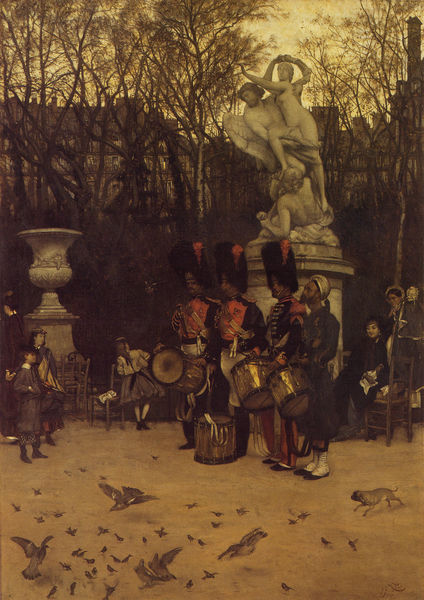
Titel: La Retraite dans le jardin des Tuileries
Künstler: James Tissot
Standort: France
Institution: Private Sammlung
Schlagwörter: baum, blau, dunkel, flügel, gemälde, gruppe, himmel, mann, nackt, weiß, bäume, frauen, menschen, mädchen, ocker, sand, stadt, äste, abend, braun, frau, grau, holz, hut, marmor, männer, paris, schwarz, straße, stuhl, stühle, hund, park, rot, tier, zaun, beige, rock, bart, mütze, band, barock, sockel, stein, taube, wache, öl, dämmerung, häuser, vögel, zweige, gitter, sonne, gold, kelch, kostüm, drei, kind, musik, musiker, tanzen, england, kamin, kamine, kinder, schornstein, engel, garten, skulptur, statue, trauben, vase, bewölkt, passanten, spieler, röcke, zuschauer, sonnenuntergang, herbst, winter, platz, figuren, soldaten, frühling, vier, denkmal, schwarm, tauben, fütterung, uniformen, soldat, rennen, trommel, rüstung, skulpturen, antik, schwart, parade, apoll, london, amor, indien, zuhörer, gamaschen, trommler, psyche, urne, englisch, monument, bonnat, stadtpark, skulpur, hören, trommeln, figurengruppe, osmane, picken, spatzen, mops, inder, skulpturengruppe, rennt, tataren, sinne, englanf, pauken, barockskulptur, enegl, inde, uk, gardesoldaten